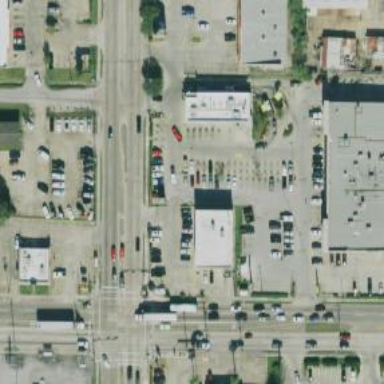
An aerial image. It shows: Parking space is available.